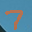
Label: 7